Question: I am using 'Oracle SQL Plus'.
Please refer to screenshot for reference.
After deletion of data of column 'sno=4', I want the output of sno to be displayed in serial order ie instead of
Please suggest the SQL query to achieve same.

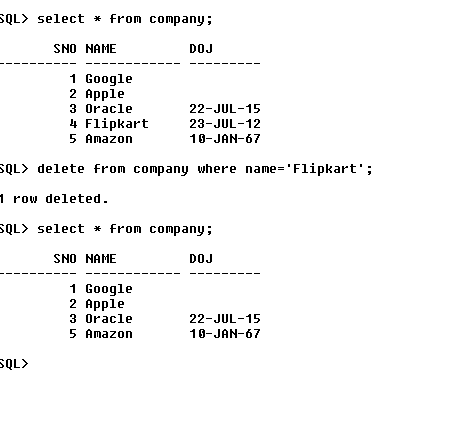
Answer: try:
'''
select ROWNUM as SNO, NAME,DOJ from company order by SNO
'''